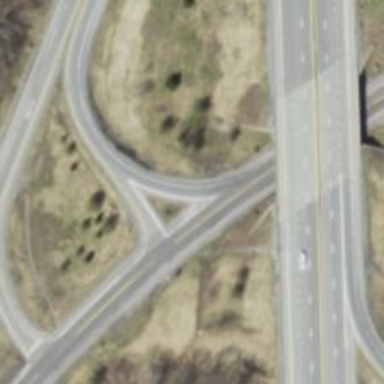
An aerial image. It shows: Trunk link highway.